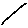
Label: line